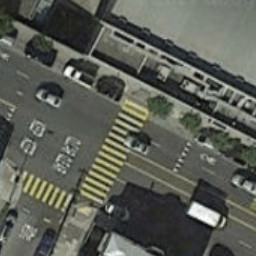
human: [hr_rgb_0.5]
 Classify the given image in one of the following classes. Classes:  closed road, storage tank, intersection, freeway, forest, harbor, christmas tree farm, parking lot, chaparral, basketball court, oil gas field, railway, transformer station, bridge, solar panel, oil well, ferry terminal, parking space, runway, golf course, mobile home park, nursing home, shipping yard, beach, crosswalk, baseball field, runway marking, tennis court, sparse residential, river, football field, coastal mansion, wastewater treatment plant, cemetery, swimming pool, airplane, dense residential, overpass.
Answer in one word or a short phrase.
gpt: crosswalk